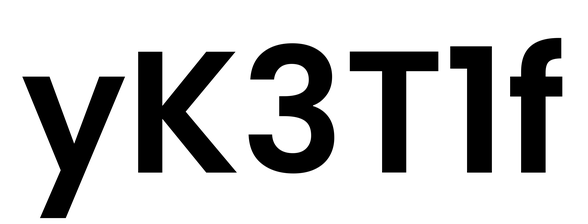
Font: Poppins-SemiBold